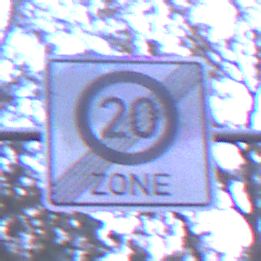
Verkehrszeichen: EndeZone20
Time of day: Night
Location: Outdoor (Suburban)
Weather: PartlyCloudy
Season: NotSpecified
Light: Artificial